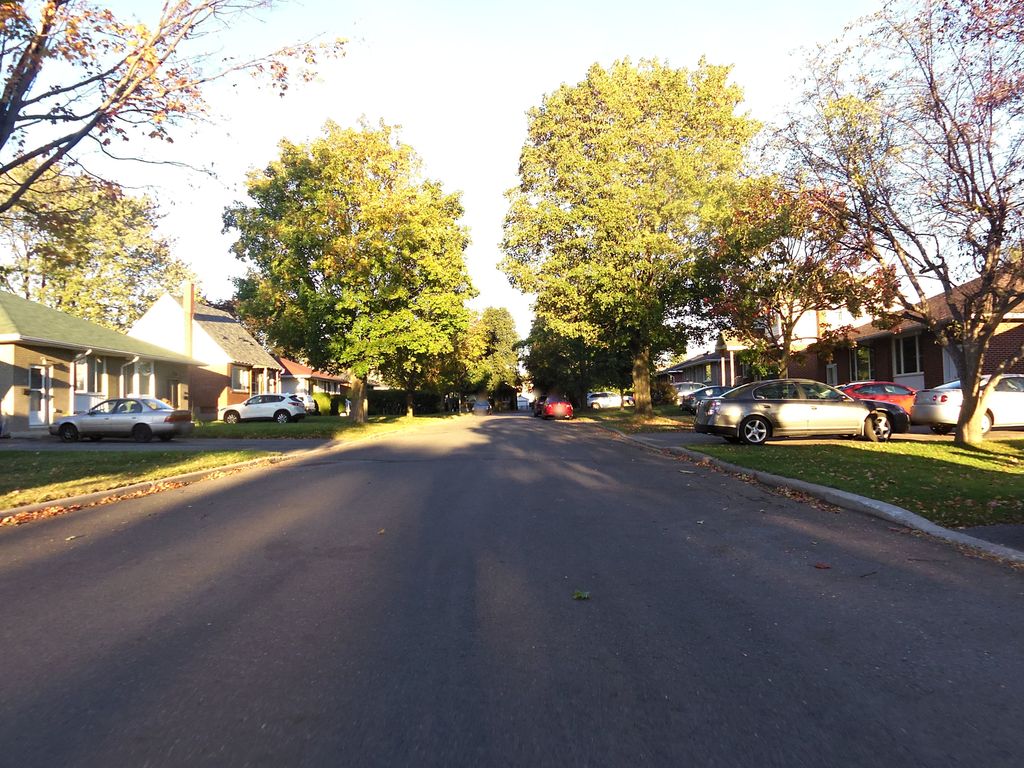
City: ottawa-gatineau